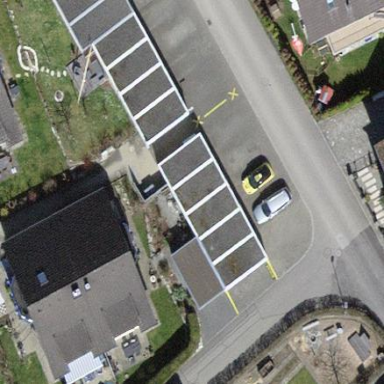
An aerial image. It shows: Group of garages.